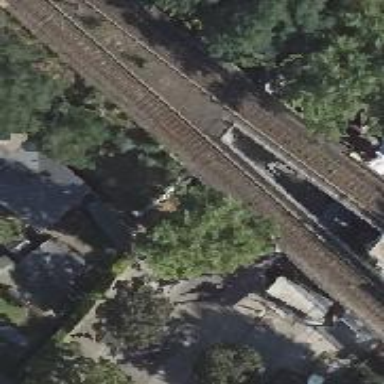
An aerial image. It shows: Rail line with bottom electrification.